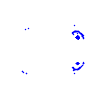
Particle: kaon